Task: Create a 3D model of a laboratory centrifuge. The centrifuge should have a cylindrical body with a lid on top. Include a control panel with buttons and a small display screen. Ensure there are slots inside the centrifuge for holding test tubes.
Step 513:
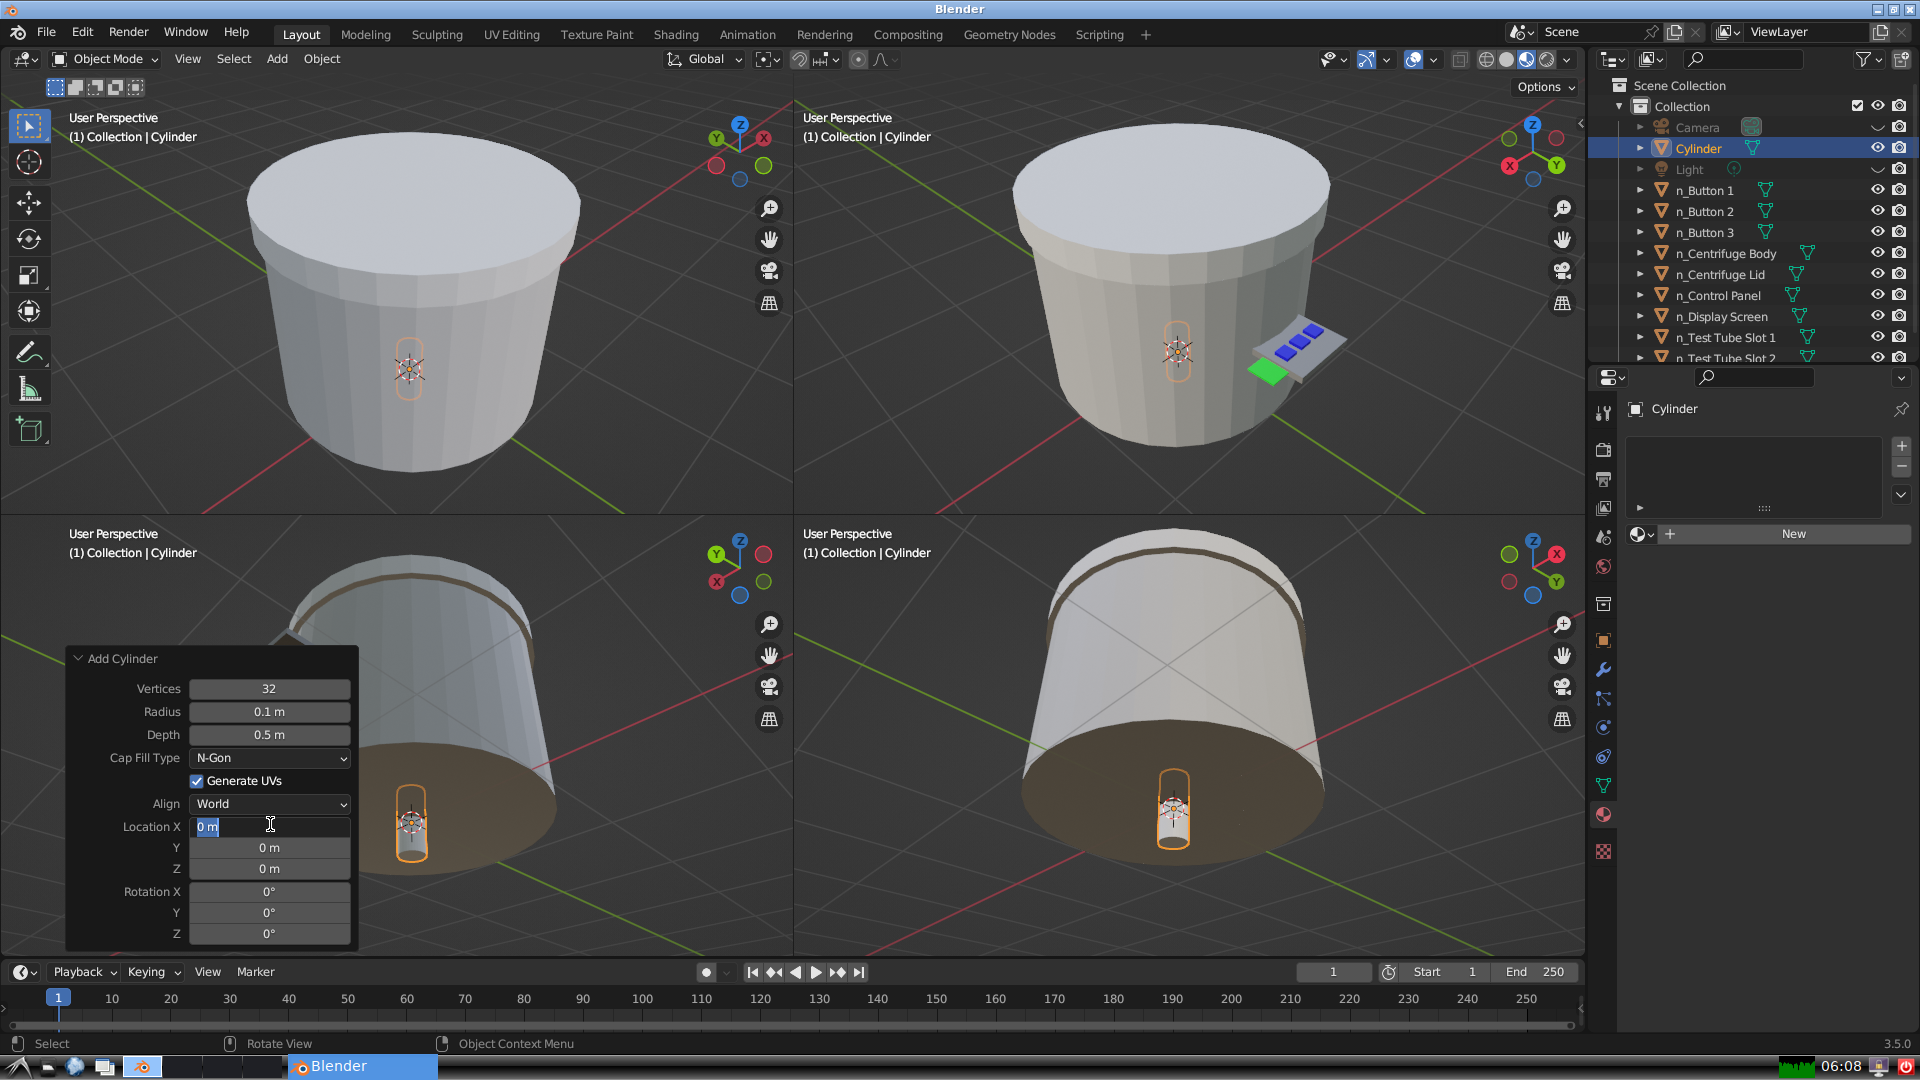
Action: input_text: -0.2499999999999999